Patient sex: M
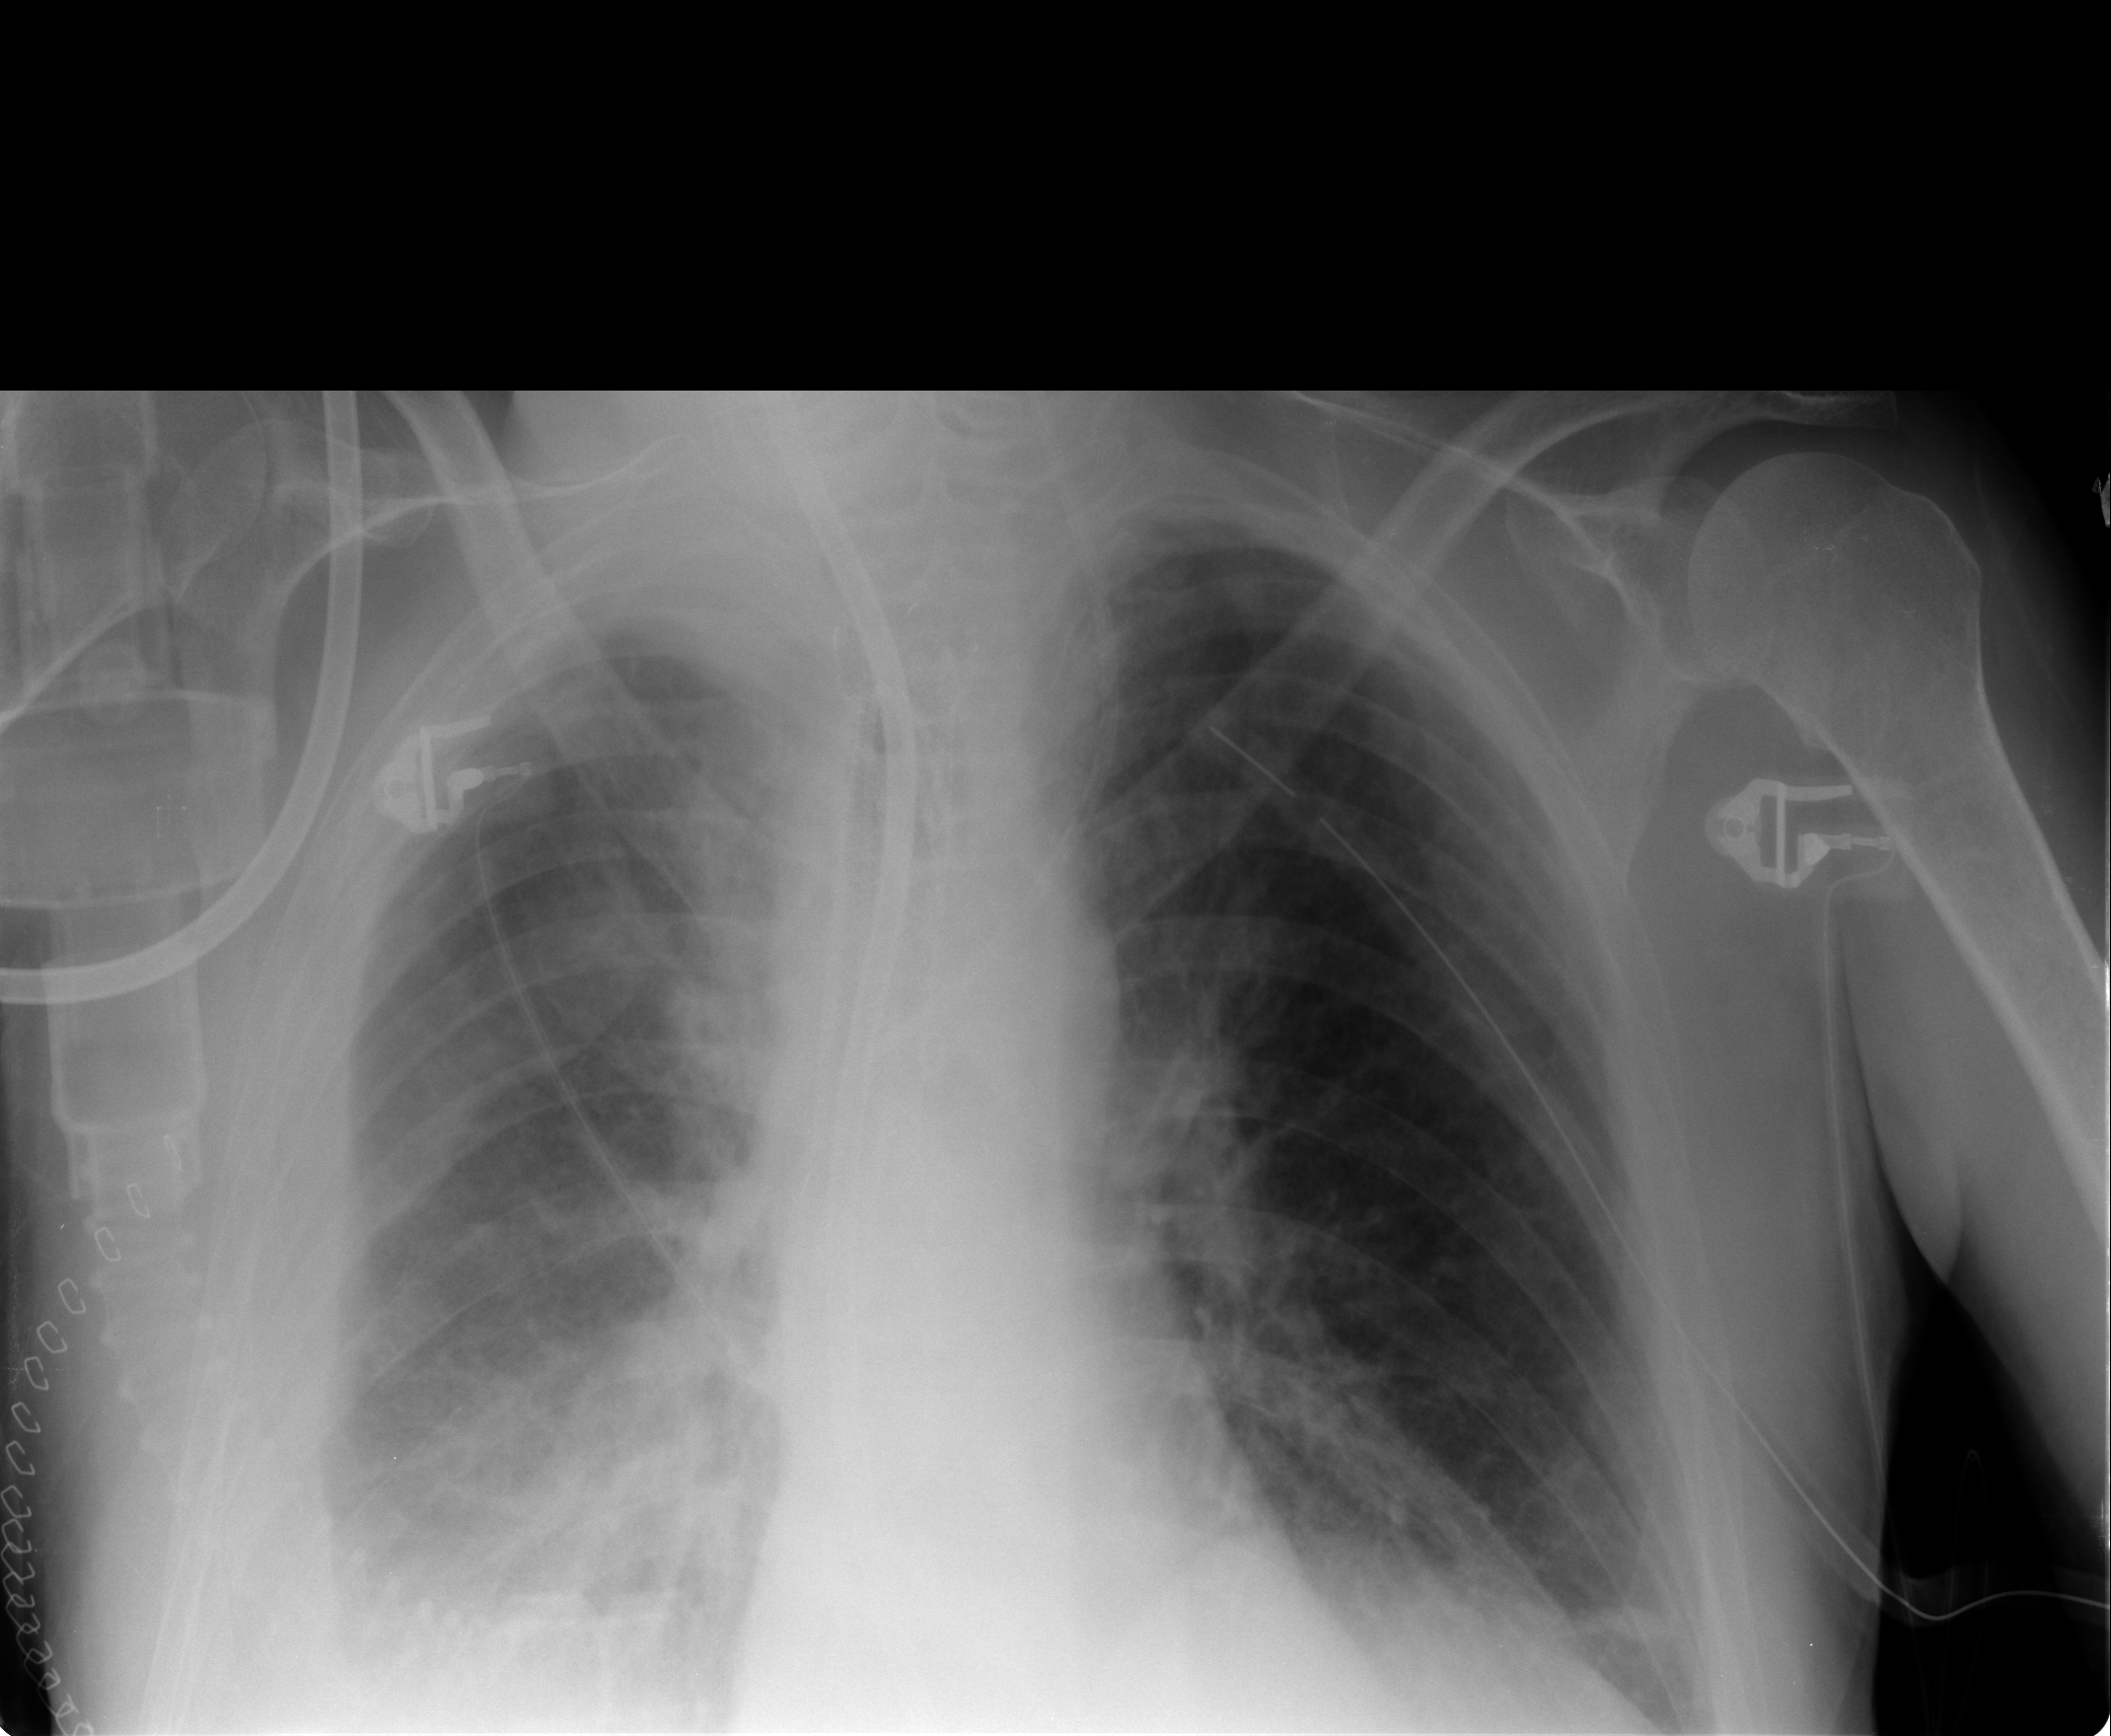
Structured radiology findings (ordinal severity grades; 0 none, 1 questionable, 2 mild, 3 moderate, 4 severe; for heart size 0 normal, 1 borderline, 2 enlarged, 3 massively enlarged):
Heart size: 0
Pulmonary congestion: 2
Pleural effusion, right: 3
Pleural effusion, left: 0
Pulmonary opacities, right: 2
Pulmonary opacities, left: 0
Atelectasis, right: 3
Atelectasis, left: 2